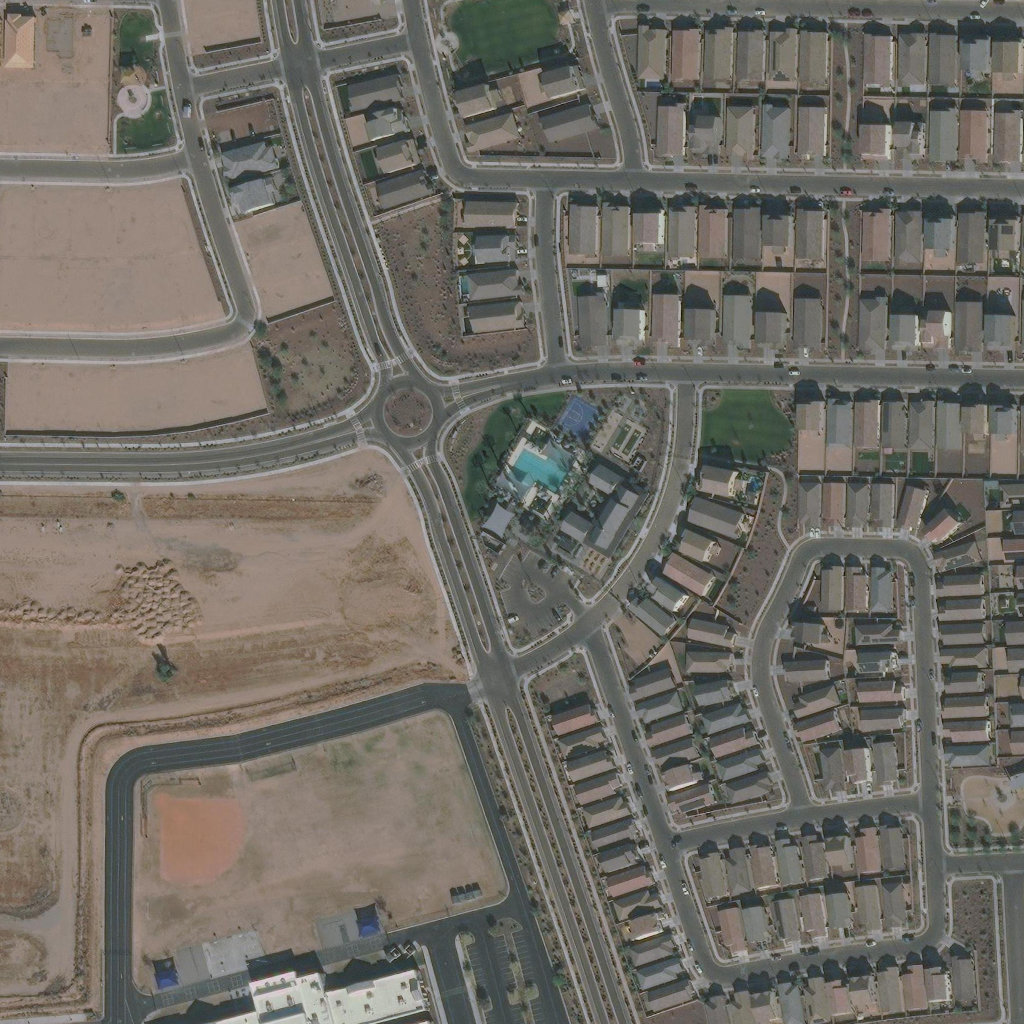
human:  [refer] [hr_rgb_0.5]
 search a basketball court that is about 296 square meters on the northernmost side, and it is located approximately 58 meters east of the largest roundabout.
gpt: <box>[[54, 38, 58, 43, 0]]</box>